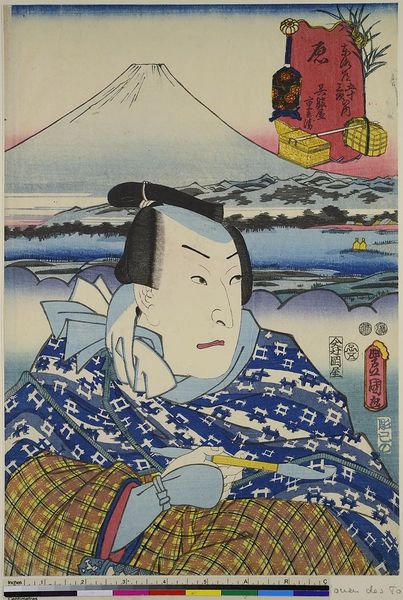
Titel: Hara: Der Schauspieler Sawamura Chojuro V als Gofukuya Jubei, aus der Serie: Die 53 Stationen des Tokaido
Künstler: Utagawa Kunisada
Standort: Hamburg
Institution: Museum für Kunst und Gewerbe Hamburg
Schlagwörter: blau, meer, wasser, nase, schnee, wolke, kragen, portrait, theater, holzschnitt, japan, schrift, berge, gebirge, zopf, maler, korb, schriftzeichen, tusche, vulkan, asien, druckgraphik, druckgrafik, pinsel, zeit, schauspieler, farbholzschnitt, schauspielerin, tourismus, reisen, kimono, samurai, kabuki, edo, fuji, reproduktionen, volcano, packete, druckerzeugnisse, theateraufführung, ukiyo, volcan, floating world